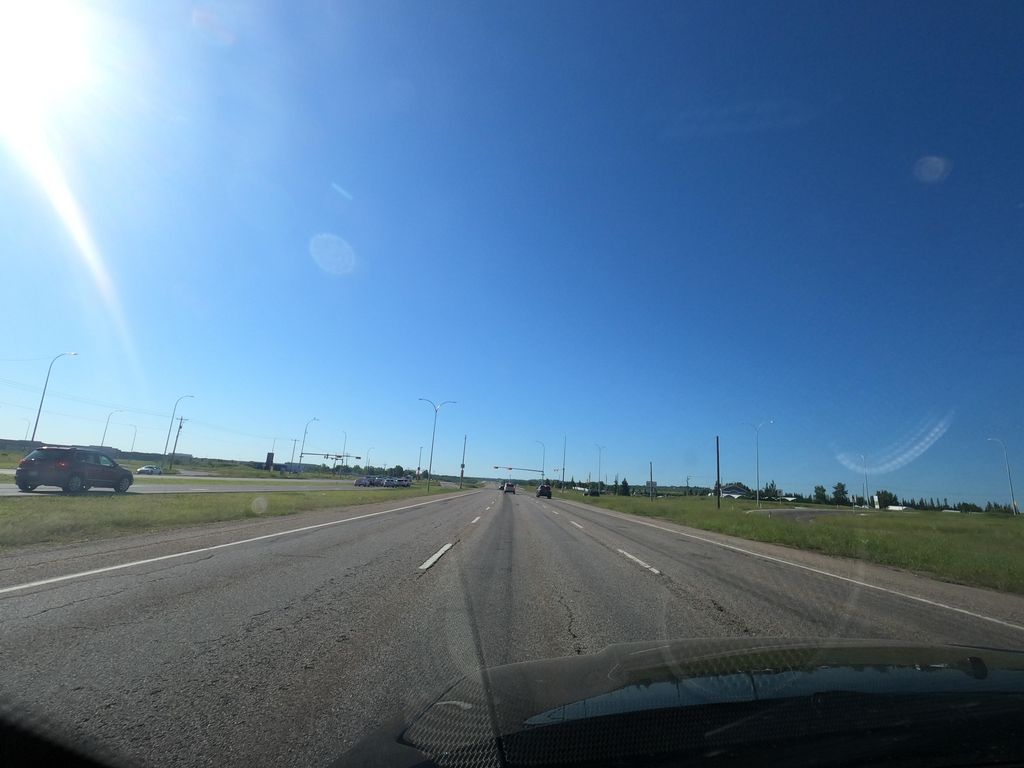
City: calgary